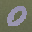
Label: 0